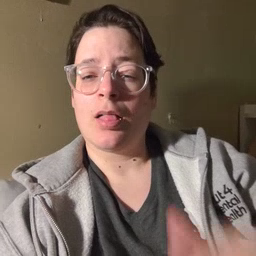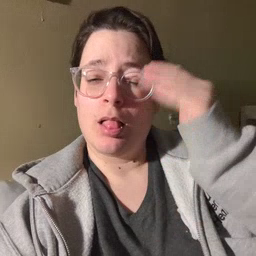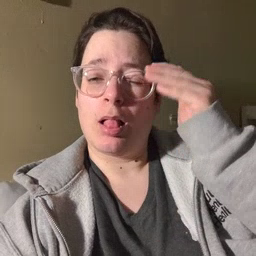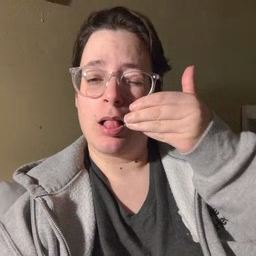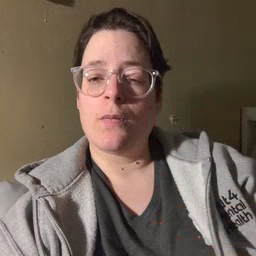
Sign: sleepy